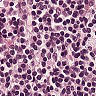
Metastatic tissue present: no